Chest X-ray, PA view. Patient: 55 years old, sex M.
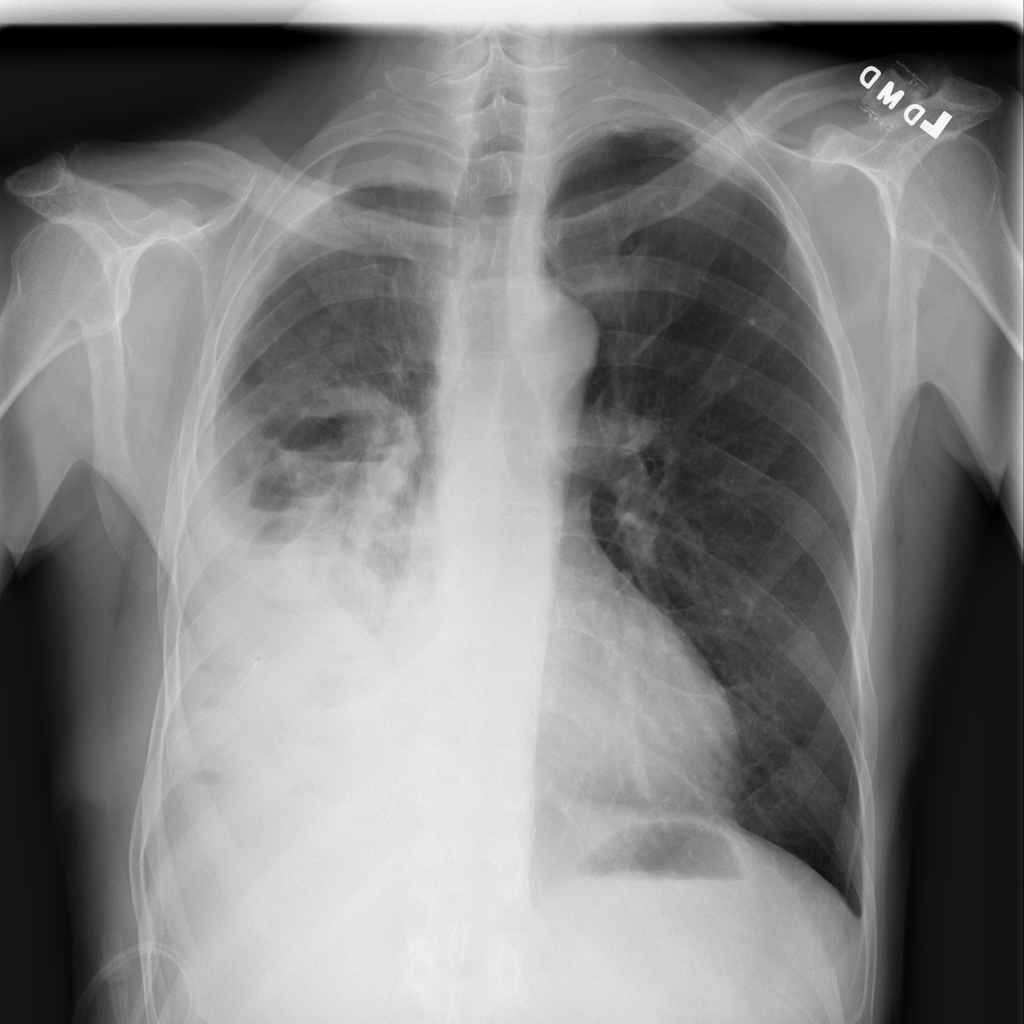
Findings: Mass